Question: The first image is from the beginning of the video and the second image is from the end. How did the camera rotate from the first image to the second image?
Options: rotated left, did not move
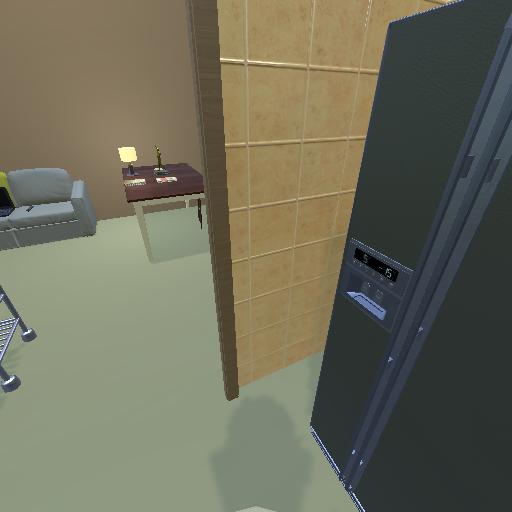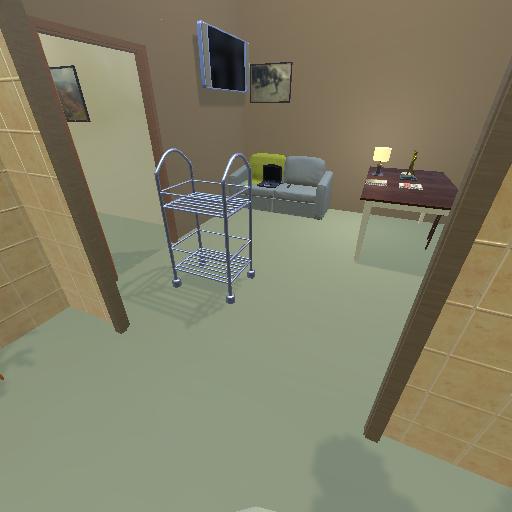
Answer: rotated left